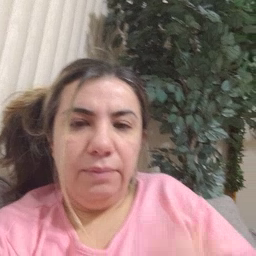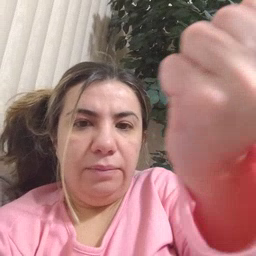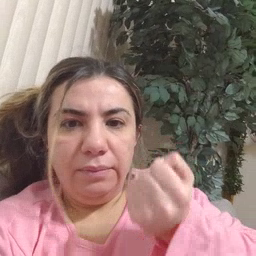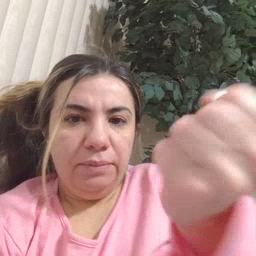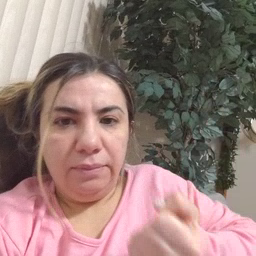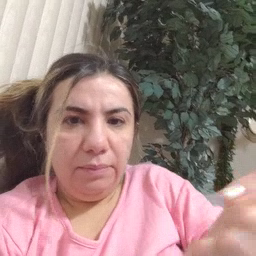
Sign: drawer